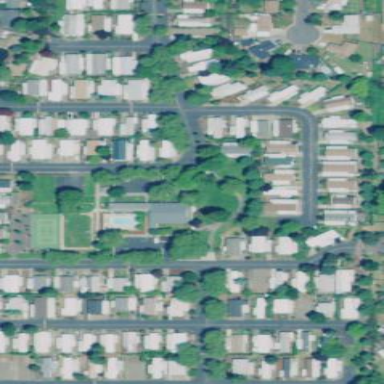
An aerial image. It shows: Residential area known as trailer park.